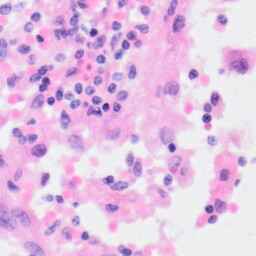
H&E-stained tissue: Kidney